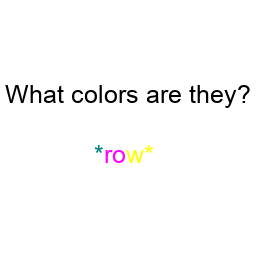
Color: teal, magenta, magenta, yellow, yellow
Color name shown: brown
Background color: white
Question text color: black